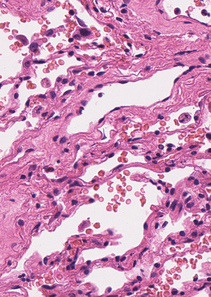
Tumor epithelial tissue: no
Tumor-associated stroma tissue: no
Normal tissue: yes